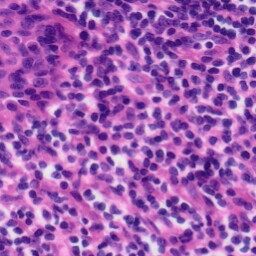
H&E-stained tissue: Tonsil